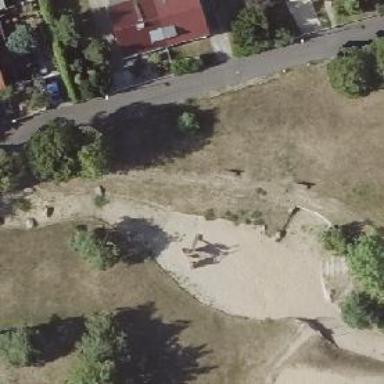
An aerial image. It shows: Playground area for leisure activities on the land.